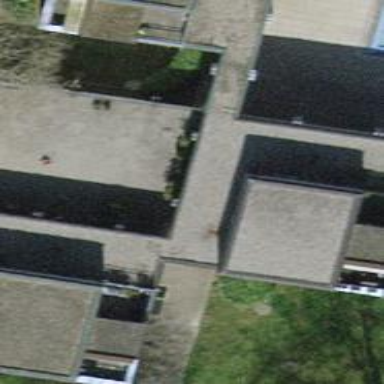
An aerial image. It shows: Building with flat roof.